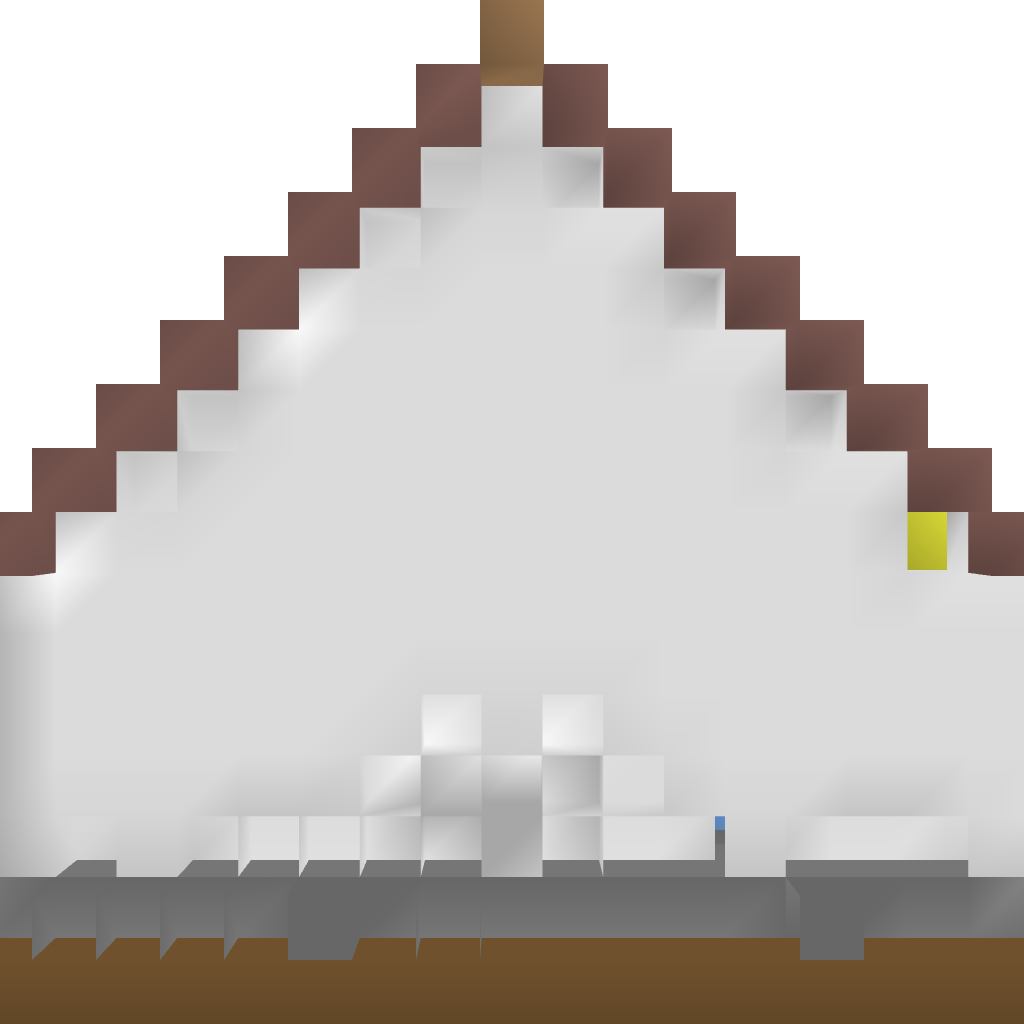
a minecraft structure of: Greenhouse good quality